Question: I have written as
'''
protected void btnUpload_Click(object sender, EventArgs e)
{
HttpFileCollection fileCollection = Request.Files;
for (int i = 0; i < fileCollection.Count; i++)
{
HttpPostedFile uploadfile = fileCollection[i];
string fileName = Path.GetFileName(uploadfile.FileName);
if (uploadfile.ContentLength > 0)
{
uploadfile.SaveAs(Server.MapPath("~/UploadFiles/") + fileName);
lblMessage.Text += fileName + "Saved Successfully<br>";
hyperlnk.Text = fileName.ToString() + "Saved Successfully<br>";
// hyperlnk.Attributes.Add("href", Server.MapPath("/UploadFiles/") + fileName);
hyperlnk.NavigateUrl="~/UploadFiles/" + fileName;
//lblMessage.Text= "<a href=" + "/UploadFiles/" + fileName +">"+fileName+"</a>";
}
}
}
'''
When we Upload multiple files, only one of them is displayed in link as shown in screenshot

Please help me
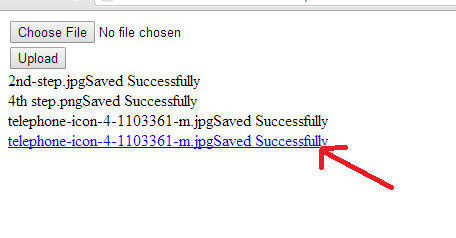
Answer: You need to add panel of type Panel on the page instead of hyperlnk and use it for a container for your links the code will look like following:
'''
panel.Controls.Clear();
for (int i = 0; i < fileCollection.Count; i++)
{
HttpPostedFile uploadfile = fileCollection[i];
string fileName = Path.GetFileName(uploadfile.FileName);
if (uploadfile.ContentLength > 0)
{
uploadfile.SaveAs(Server.MapPath("~/UploadFiles/") + fileName);
lblMessage.Text += fileName + "Saved Successfully<br>";
HyperLink dynamHyperLink = new HyperLink();
dynamHyperLink.Text = fileName.ToString() + "Saved Successfully<br>";
// hyperlnk.Attributes.Add("href", Server.MapPath("/UploadFiles/") + fileName);
dynamHyperLink.NavigateUrl = "~/UploadFiles/" + fileName;
panel.Controls.Add(dynamHyperLink);
//lblMessage.Text= "<a href=" + "/UploadFiles/" + fileName +">"+fileName+"</a>";
}
}
'''